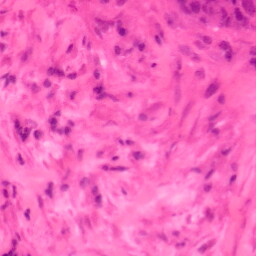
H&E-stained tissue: Colon